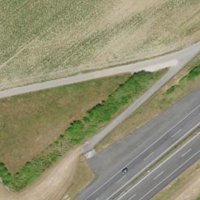
EUNIS habitat code: 57
Species observed at this site:
Fagopyrum esculentum